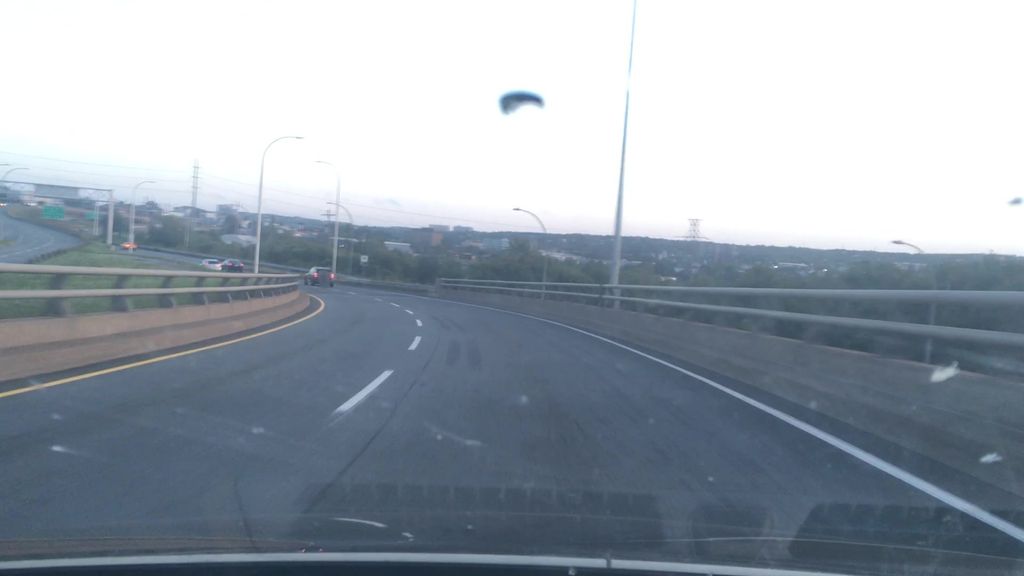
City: halifax